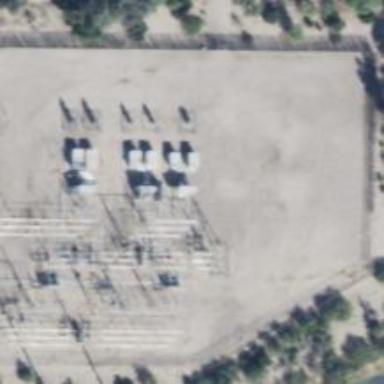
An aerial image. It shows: Switch for power supply.